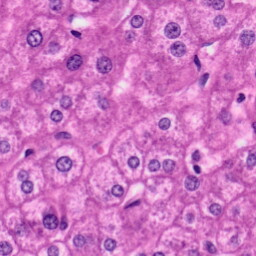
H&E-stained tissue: Liver